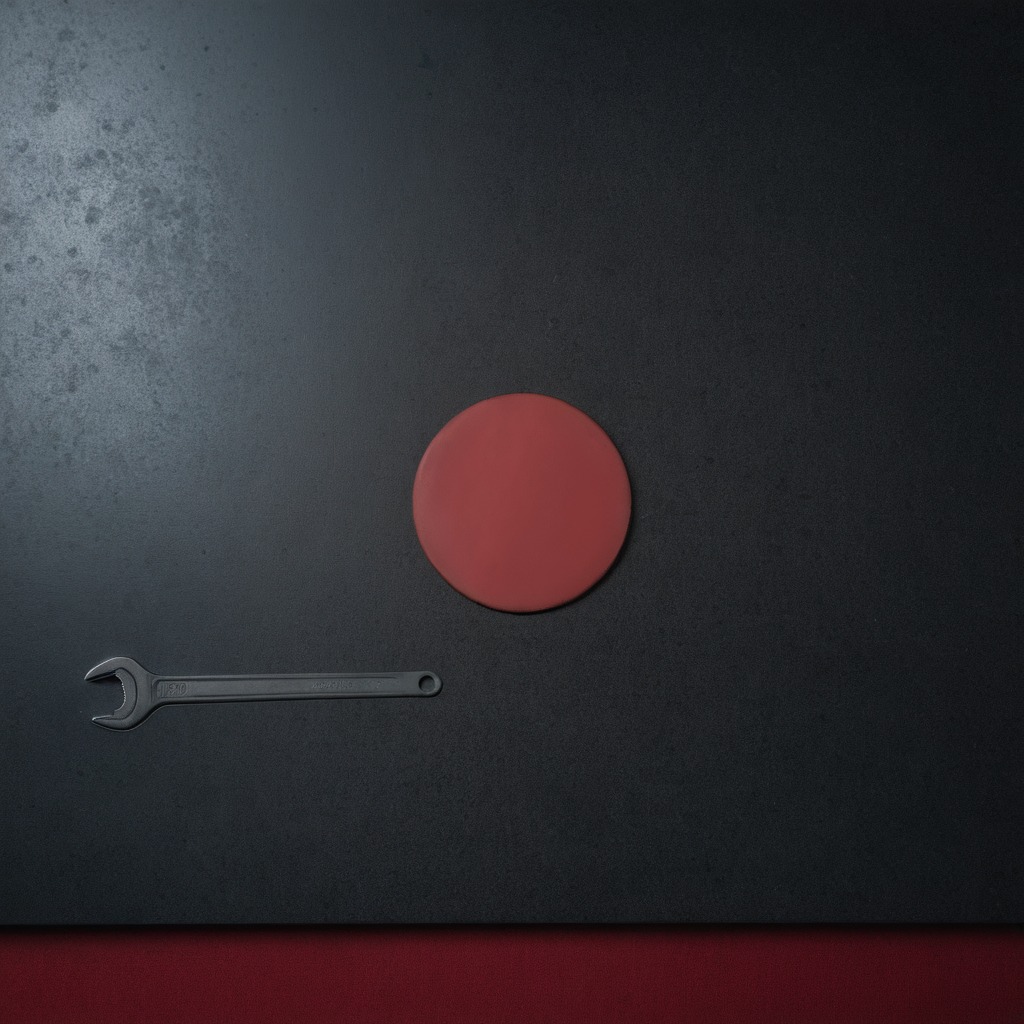
An wrench is lying on the tabletop.